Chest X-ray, PA view. Patient: 66 years old, sex F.
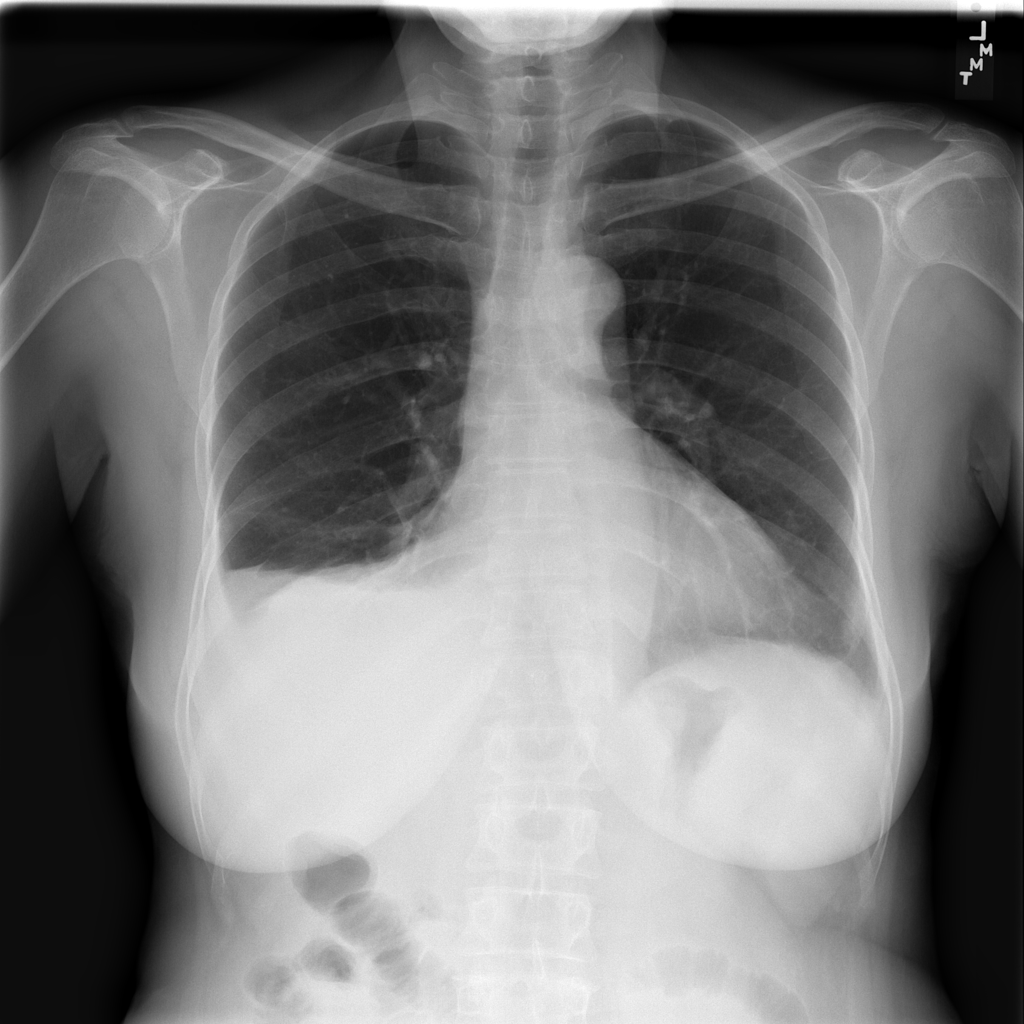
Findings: Effusion, Infiltration